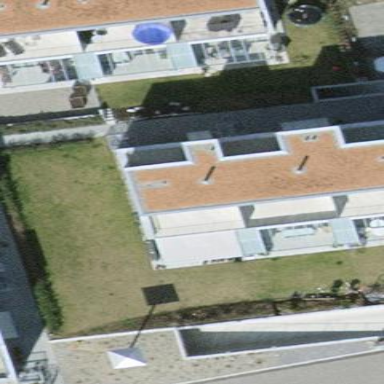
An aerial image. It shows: Flat-roofed house.